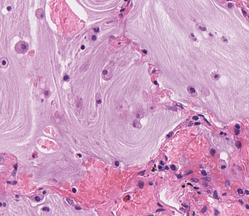
Tumor epithelial tissue: no
Tumor-associated stroma tissue: no
Normal tissue: yes